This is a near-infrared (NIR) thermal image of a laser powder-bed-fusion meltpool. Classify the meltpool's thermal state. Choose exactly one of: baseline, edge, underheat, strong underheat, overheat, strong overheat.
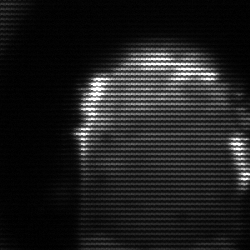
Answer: baseline